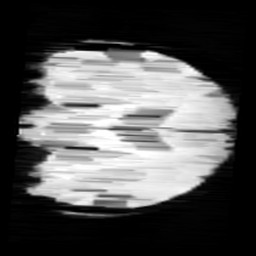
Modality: minIP
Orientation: coronal
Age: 9
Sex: male
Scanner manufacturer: siemens
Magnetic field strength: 3 T
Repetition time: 0.027 s
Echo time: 0.02 s